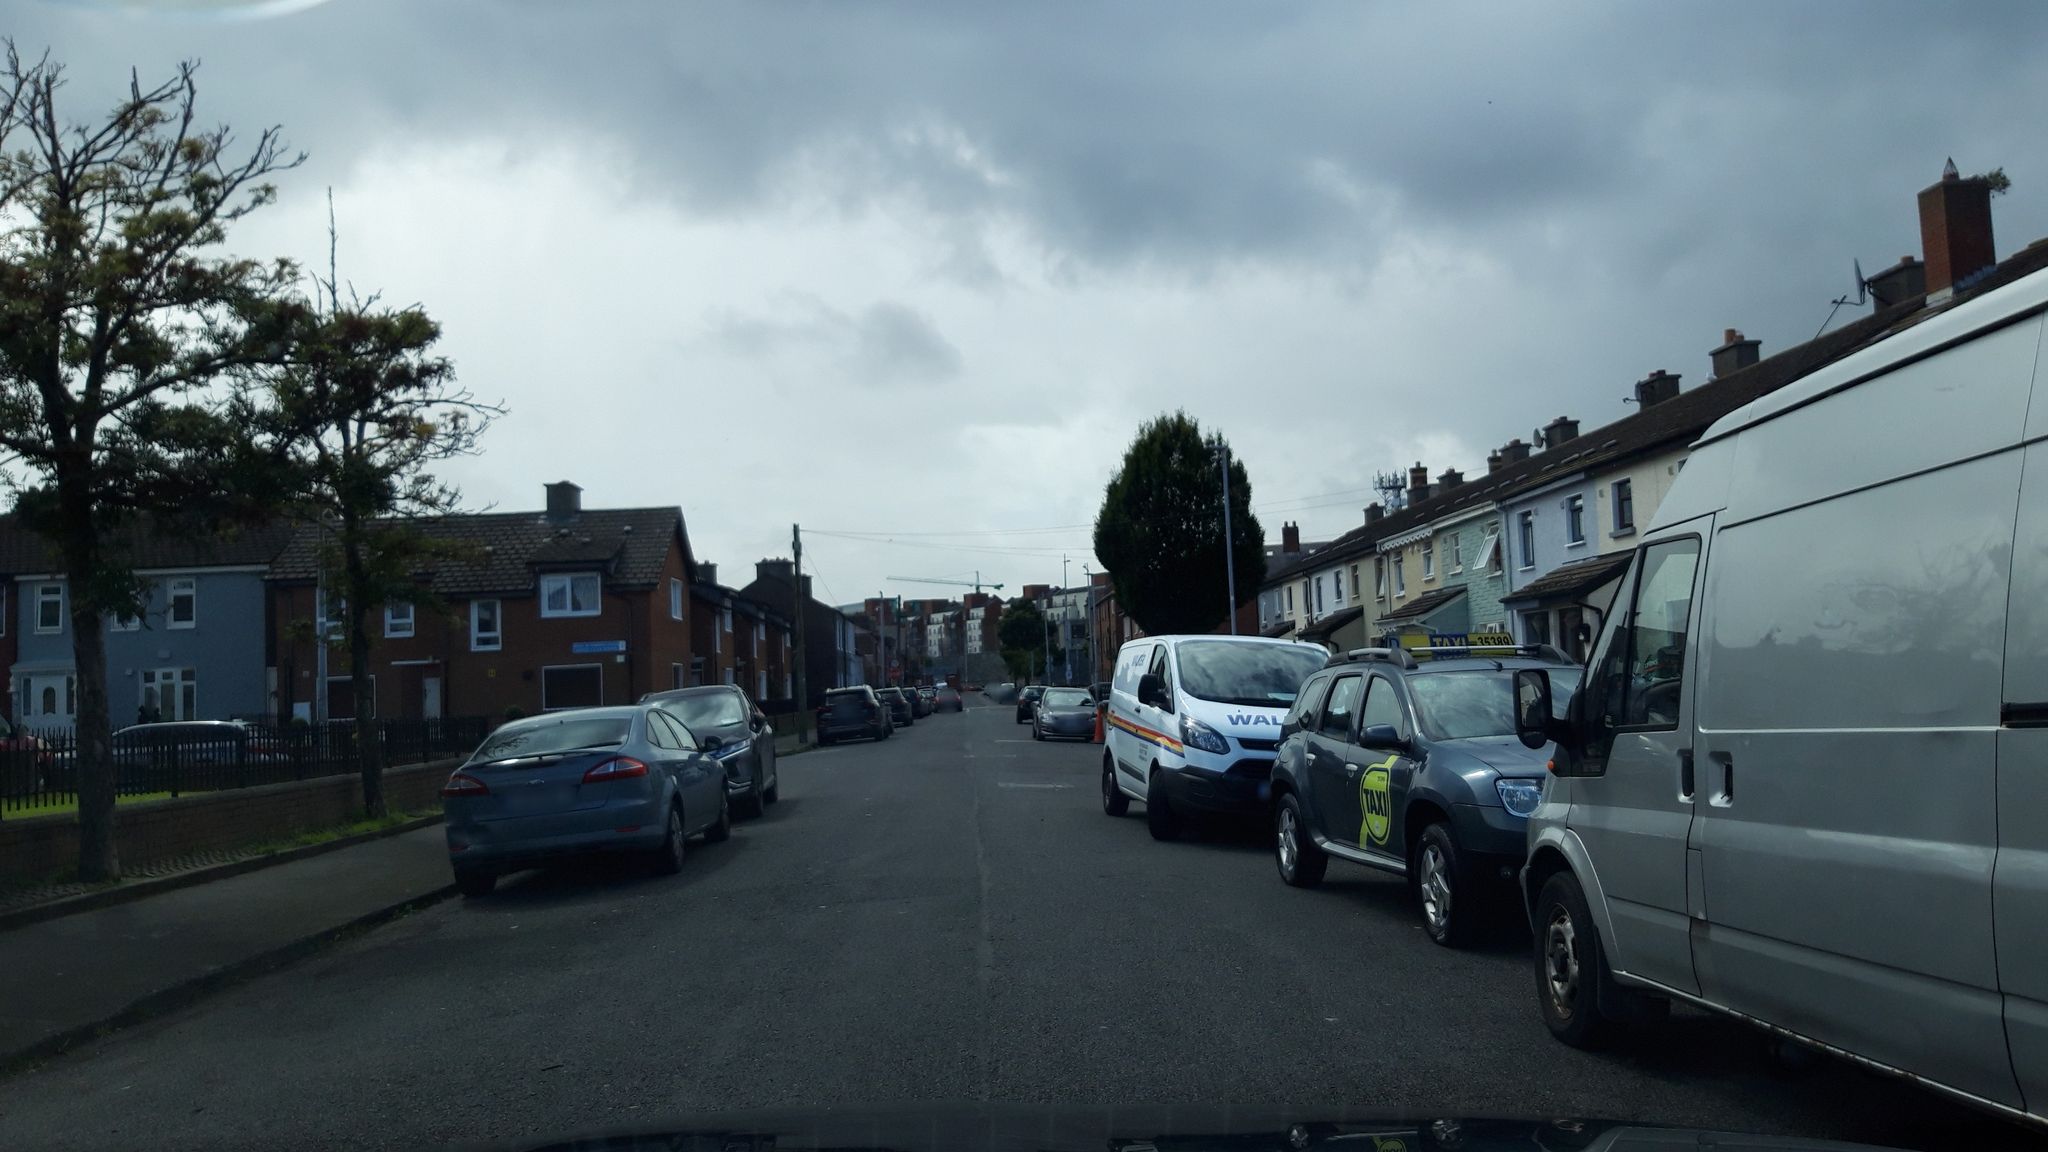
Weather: cloudy
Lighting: day
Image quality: good
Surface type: driving surface
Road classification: residential
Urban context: urban centre
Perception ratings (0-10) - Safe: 5.84, Lively: 8.29, Beautiful: 8.42, Boring: 6.98, Depressing: 2.34, Wealthy: 7.77